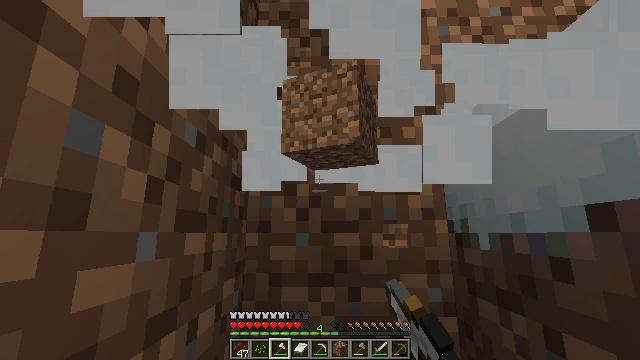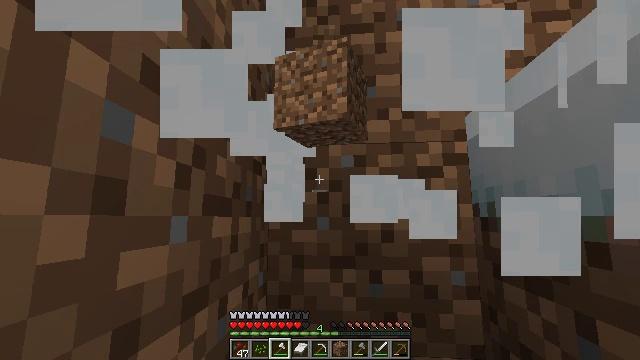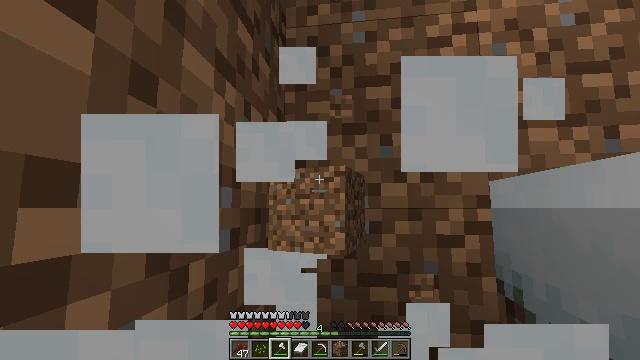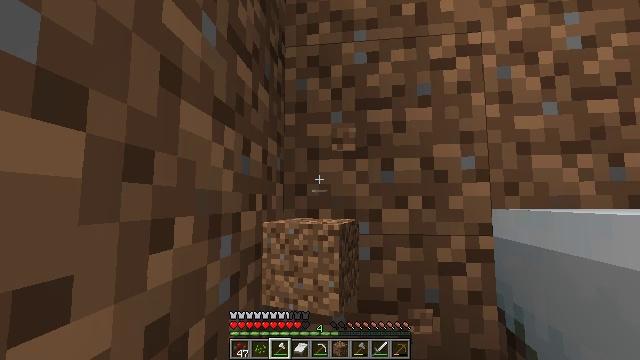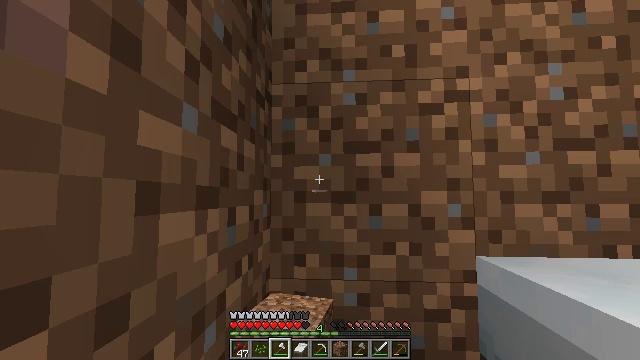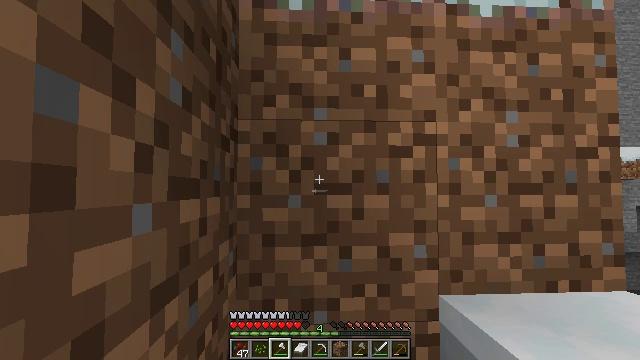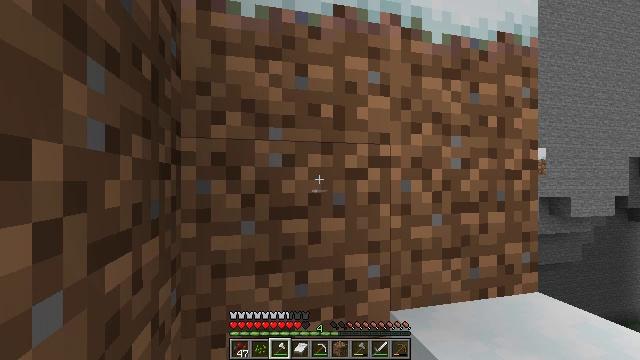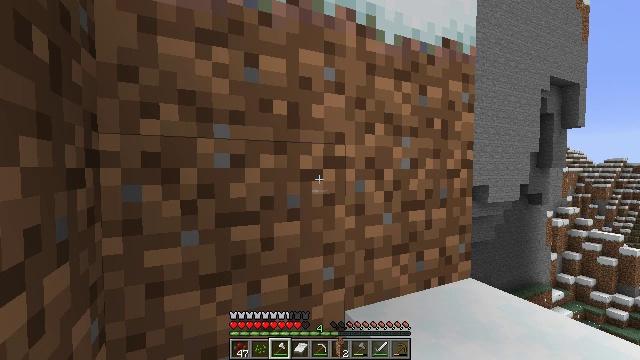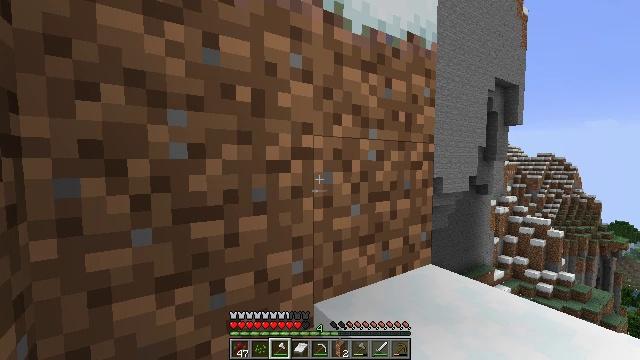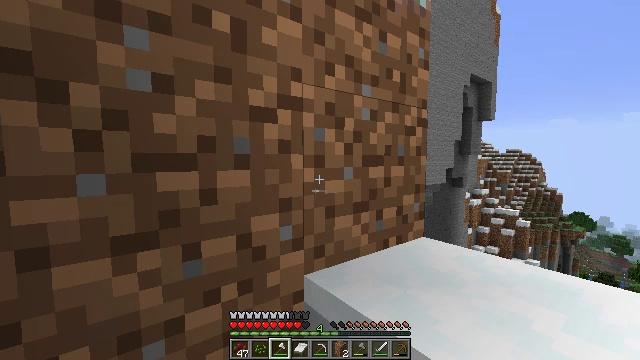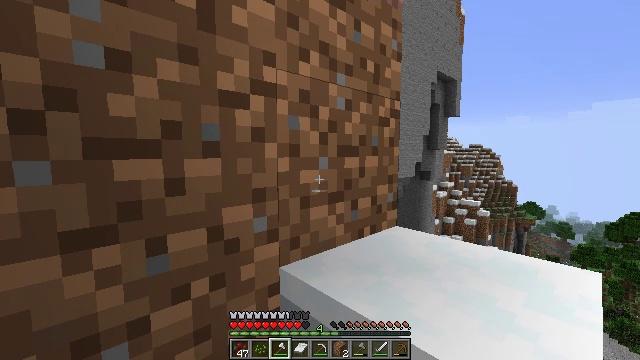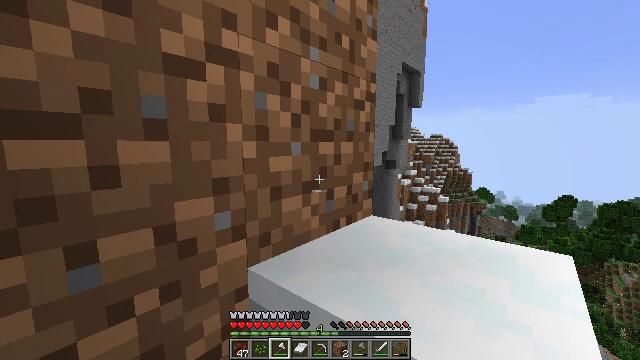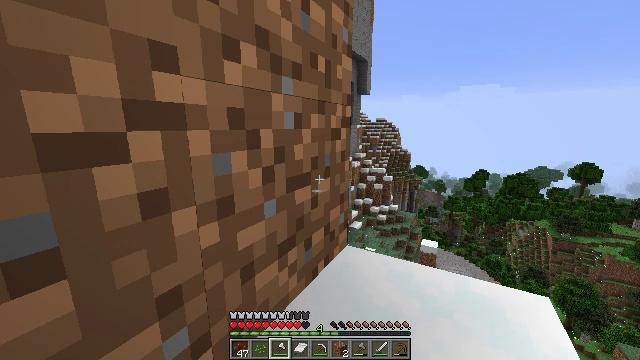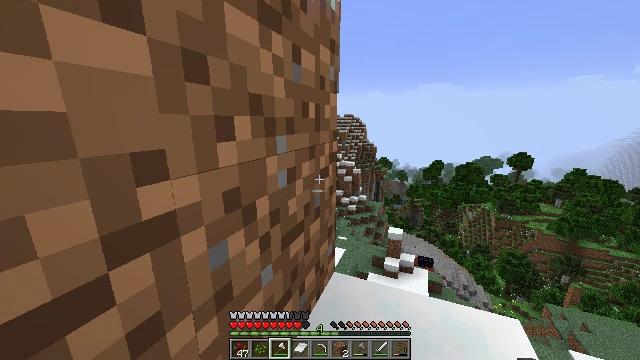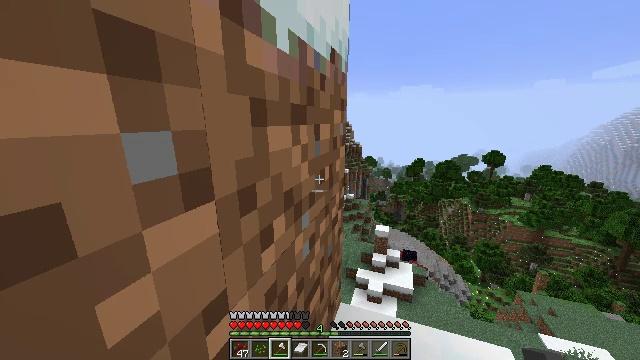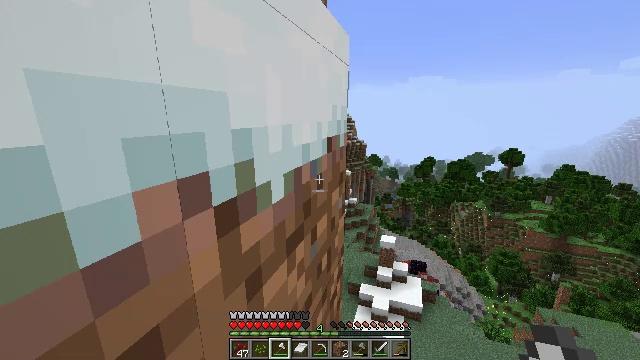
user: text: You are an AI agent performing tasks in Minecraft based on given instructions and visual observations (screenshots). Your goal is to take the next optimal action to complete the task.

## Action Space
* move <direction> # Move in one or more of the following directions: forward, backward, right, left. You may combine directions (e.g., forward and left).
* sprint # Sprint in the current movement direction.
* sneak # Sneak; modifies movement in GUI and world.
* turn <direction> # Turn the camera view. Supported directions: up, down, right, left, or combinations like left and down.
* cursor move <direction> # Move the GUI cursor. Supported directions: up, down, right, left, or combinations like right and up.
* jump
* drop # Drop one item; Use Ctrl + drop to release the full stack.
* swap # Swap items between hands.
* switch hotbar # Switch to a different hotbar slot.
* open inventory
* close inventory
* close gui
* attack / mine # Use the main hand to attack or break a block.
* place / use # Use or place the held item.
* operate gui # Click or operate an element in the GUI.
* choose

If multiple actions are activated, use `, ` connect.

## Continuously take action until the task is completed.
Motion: motion action
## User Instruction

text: Gather grass block for landscaping.
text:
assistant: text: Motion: move forward, turn left and down
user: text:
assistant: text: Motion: move forward, turn left and down, jump
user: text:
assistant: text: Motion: move forward, turn down, jump
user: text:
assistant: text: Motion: move forward, turn right and down, jump
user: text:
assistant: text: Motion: move forward, turn right and down, jump
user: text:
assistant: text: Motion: move forward, turn right and down, jump
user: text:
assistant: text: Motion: move forward, turn right and down, jump
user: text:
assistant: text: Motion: move forward, turn right and down, jump
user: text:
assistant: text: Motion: move forward, turn right, jump
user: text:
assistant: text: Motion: move forward, turn right and down, jump
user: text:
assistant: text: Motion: move forward, sprint, turn right and down, jump
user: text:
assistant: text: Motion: move forward, sprint, turn right and down, jump
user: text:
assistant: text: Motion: move forward, sprint, turn right and down, jump
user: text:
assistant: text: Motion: move forward, sprint, turn right, jump
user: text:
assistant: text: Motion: move forward, jump
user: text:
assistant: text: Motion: move forward, jump
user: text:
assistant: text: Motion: move forward, jump
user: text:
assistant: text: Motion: no_op
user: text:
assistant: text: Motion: turn left
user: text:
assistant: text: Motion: turn left and up
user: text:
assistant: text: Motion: turn left and up
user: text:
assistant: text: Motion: move right, turn left and up
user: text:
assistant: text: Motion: move right, turn left, attack / mine
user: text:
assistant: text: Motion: turn left and down, attack / mine
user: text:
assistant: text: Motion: turn left, attack / mine
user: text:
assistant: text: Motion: turn left, attack / mine
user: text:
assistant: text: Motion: turn left, attack / mine
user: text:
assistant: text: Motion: turn left, attack / mine
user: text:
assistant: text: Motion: turn left and down, attack / mine
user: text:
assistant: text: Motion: attack / mine